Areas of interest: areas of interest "Aoyun Flower and Tree Nursery"
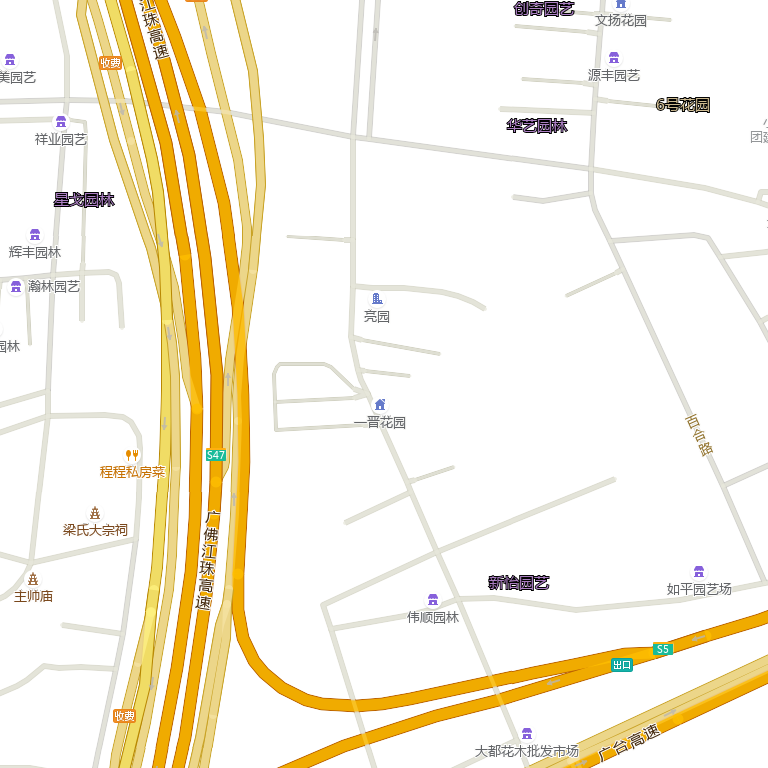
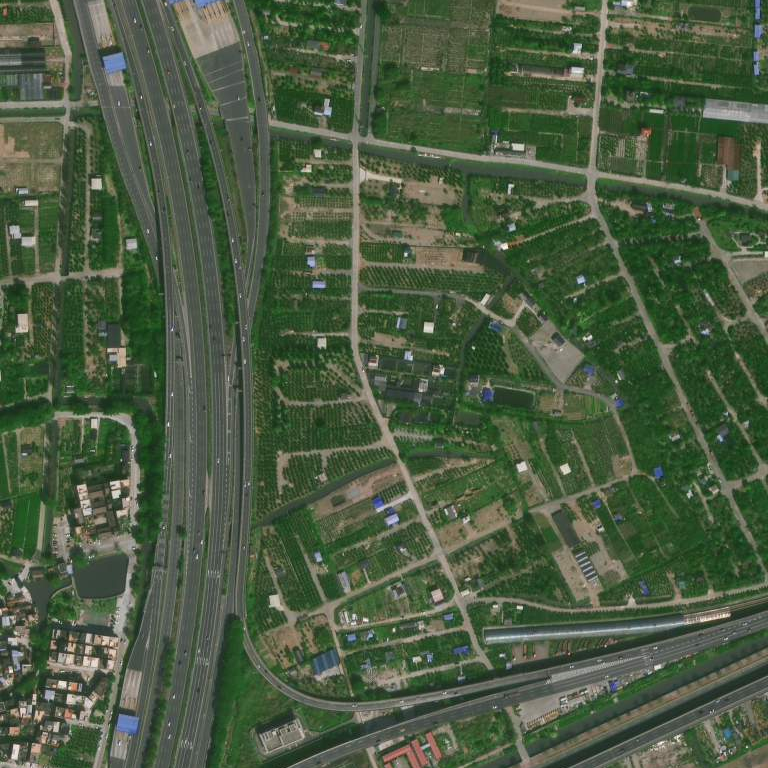